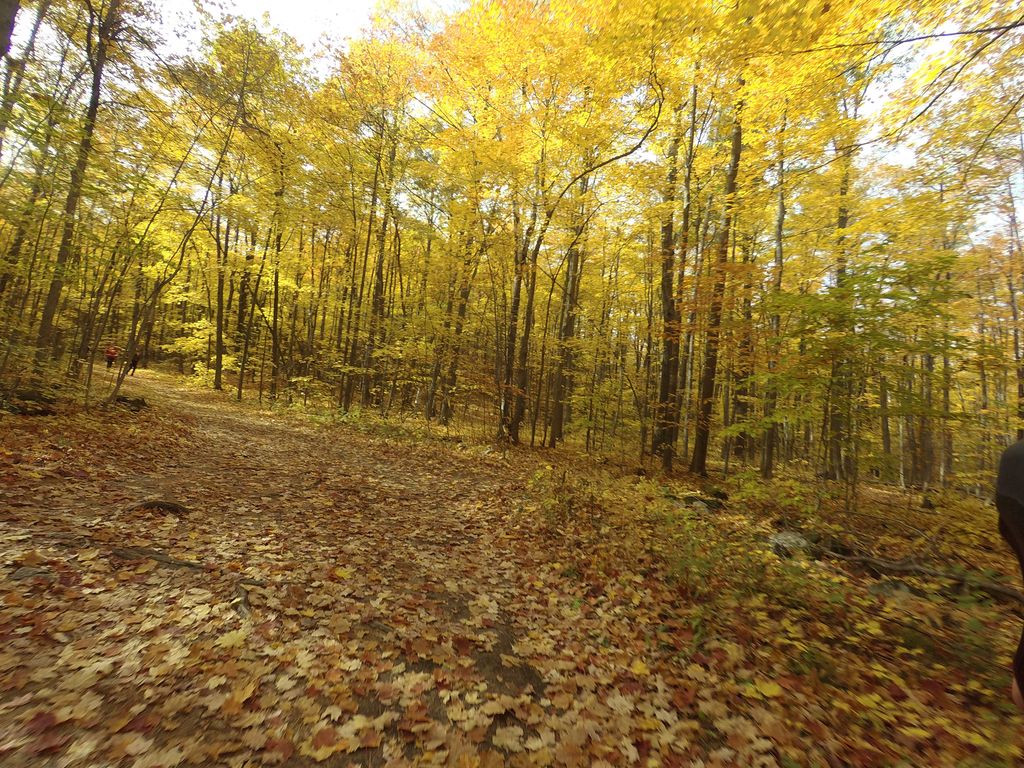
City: ottawa-gatineau